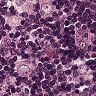
Metastatic tissue present: yes